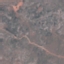
Land use / land cover: HerbaceousVegetation